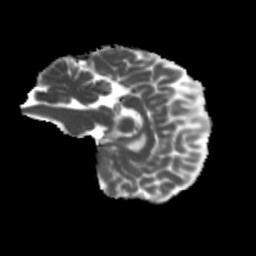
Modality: MD
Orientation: sagittal
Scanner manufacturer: siemens
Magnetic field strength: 3 T
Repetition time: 4 s
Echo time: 0.0594 s